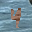
Label: 4